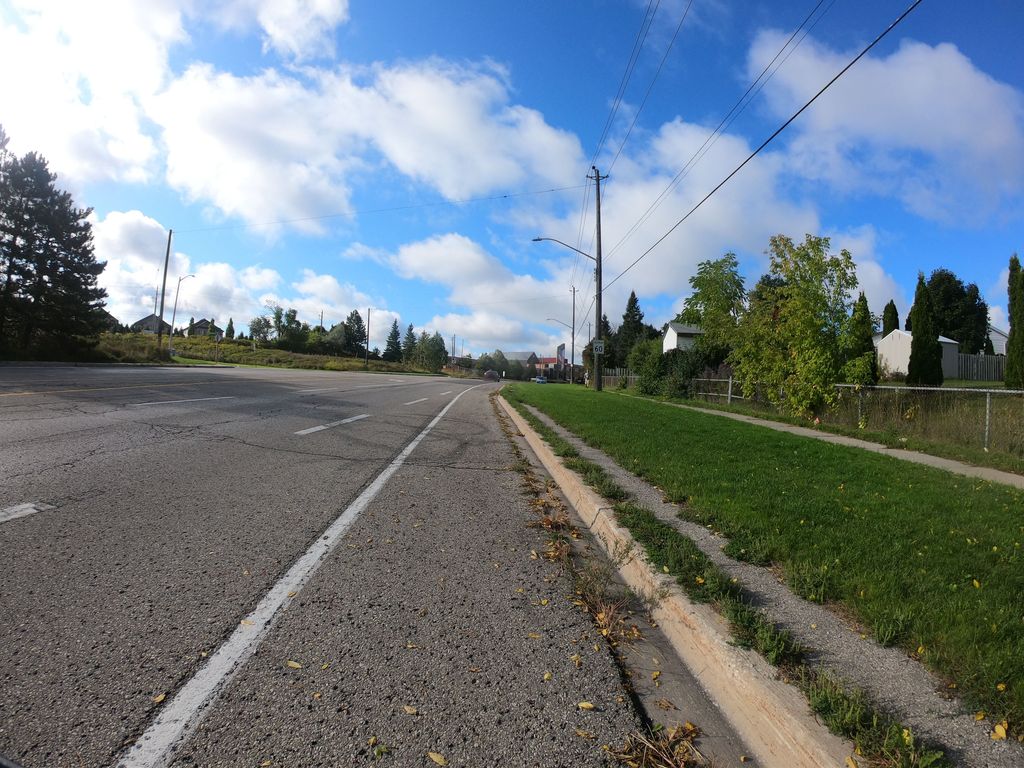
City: kitchener-waterloo